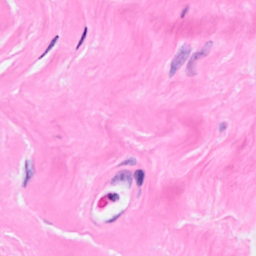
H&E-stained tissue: Breast